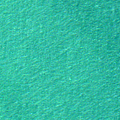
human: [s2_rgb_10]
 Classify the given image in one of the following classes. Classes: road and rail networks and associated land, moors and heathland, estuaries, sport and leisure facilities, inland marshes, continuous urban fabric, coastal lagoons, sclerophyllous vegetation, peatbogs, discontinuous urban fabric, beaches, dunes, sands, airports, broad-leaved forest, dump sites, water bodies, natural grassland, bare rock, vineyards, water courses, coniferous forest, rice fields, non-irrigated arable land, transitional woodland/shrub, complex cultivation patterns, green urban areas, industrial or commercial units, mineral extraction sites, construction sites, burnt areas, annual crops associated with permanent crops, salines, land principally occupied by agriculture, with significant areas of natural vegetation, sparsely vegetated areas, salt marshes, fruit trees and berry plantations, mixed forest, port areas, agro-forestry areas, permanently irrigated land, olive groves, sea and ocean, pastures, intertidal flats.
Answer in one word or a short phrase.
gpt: sea and ocean